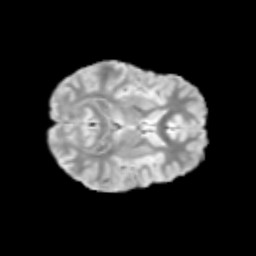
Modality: T2w
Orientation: axial
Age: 10
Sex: female
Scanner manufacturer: siemens
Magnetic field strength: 3 T
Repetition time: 3.8 s
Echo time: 0.07 s